Interaction volume radius: 5 \u00c5
Interaction volume height: 10 \u00c5
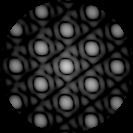
Disorder parameter: 0.00298